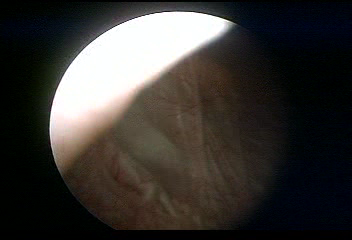
Modality: WLC
Class: Normal mucosa
Bladder cancer association: No